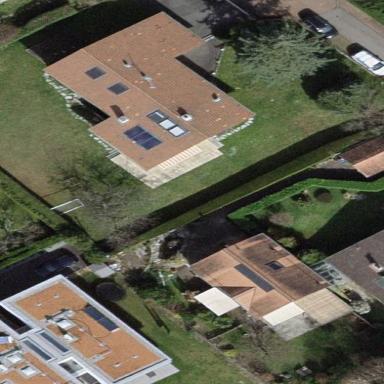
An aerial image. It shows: Garden enclosed by fence.